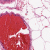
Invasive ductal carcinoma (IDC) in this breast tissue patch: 0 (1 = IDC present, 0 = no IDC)